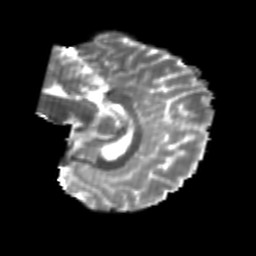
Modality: T2w
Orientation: sagittal
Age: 24
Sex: female
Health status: healthy
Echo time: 0.074 s